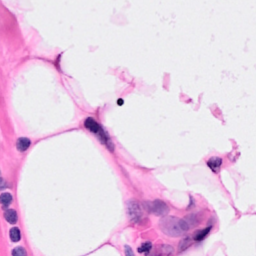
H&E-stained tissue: Breast